Question: Sometimes IB simply doesn't allow you to add a view as a subview to a 'UIViewController' as illustrated here
If I drag a UIViewController from the object library and try to embed it within Mailbox View Controller.. it doesn't highlight, however it would work fine if I try to add it to the generic View Controller at the bottom (can the fact that Mailbox View Controller have a Customer Class have anything to do with it?)
I'm pretty sure I can do this programmatically (which is what I'll try next) but I was wondering if there was a reason for this (and if there was a way around it).
this is what i'm trying to accomplish: I was following the steps <URL>
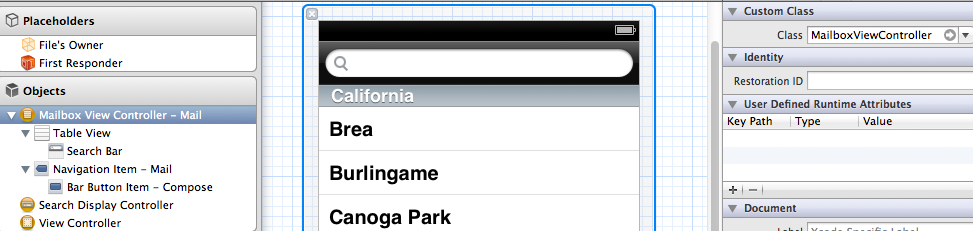
Answer: From your screenshot, the 'view' property of your mailbox view controller is a table view.
A table view in interface builder won't support the dropping of arbitrary views onto it as subviews - where would it put them at runtime? In IB the table has no content, it just has that visual representation of cells to let you know what it is.
You haven't said what you are trying to set up so I can't offer any additional help. Adding a subview programmatically to a table view probably won't give you the effect you're after either - a table view is a UIScrollView subclass, so your new view will either move off screen or get covered up by the table view adding cells.